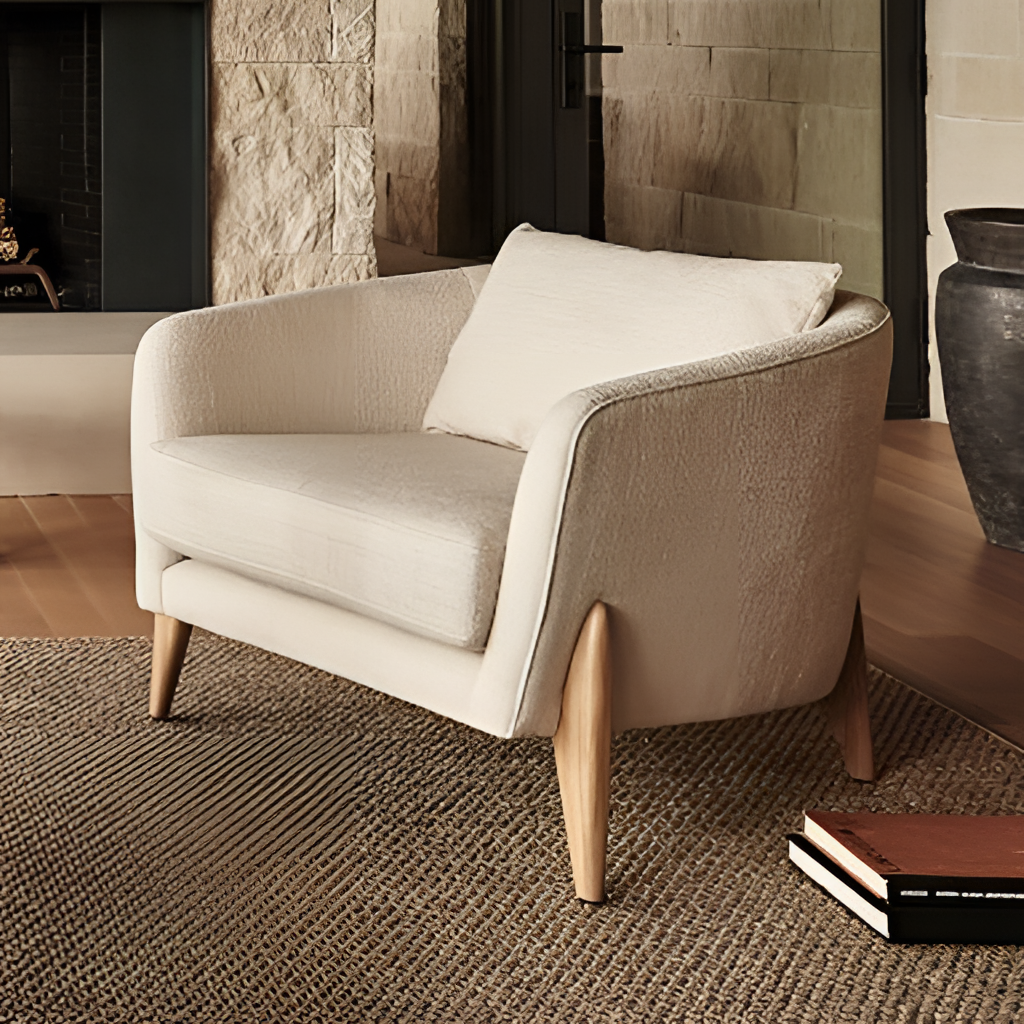
beige fabric armchair, living room, contemporary, wood flooring, with plank pattern, beige stone wallpaper, with solid pattern